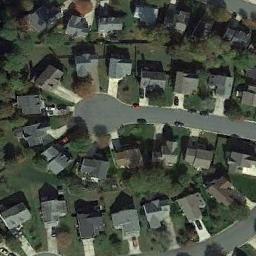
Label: dense_residential